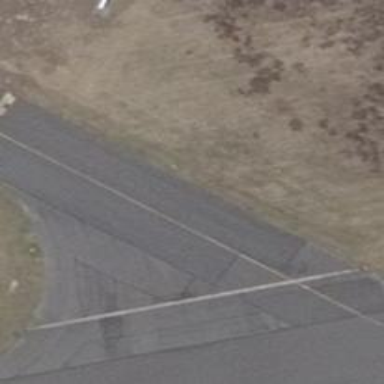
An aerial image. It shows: Taxiway edge marked with aviation lights.